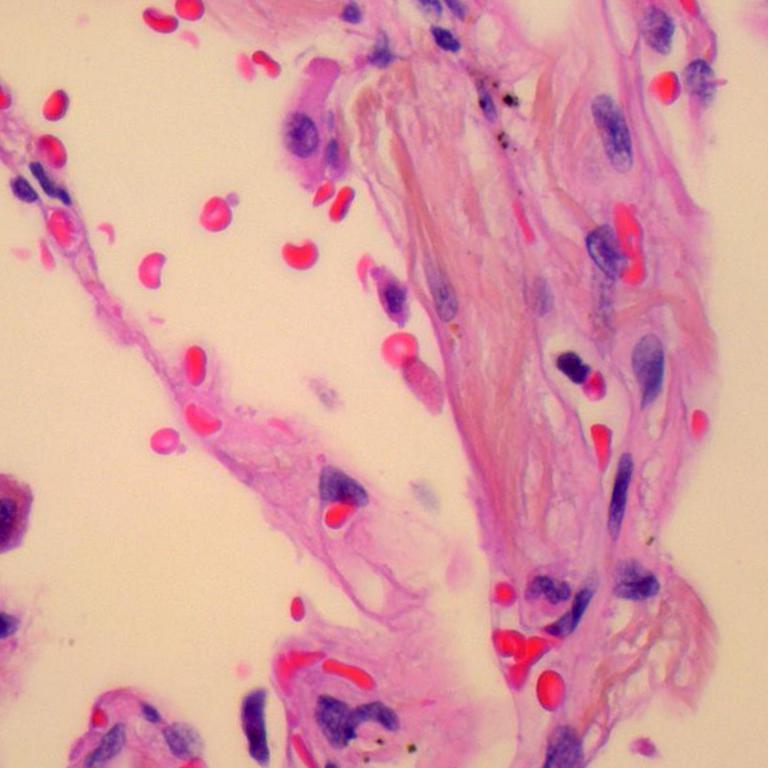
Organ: lung
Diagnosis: benign